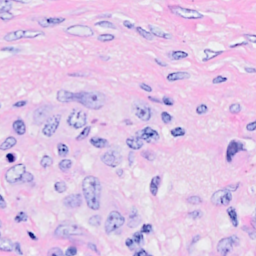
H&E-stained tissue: Breast